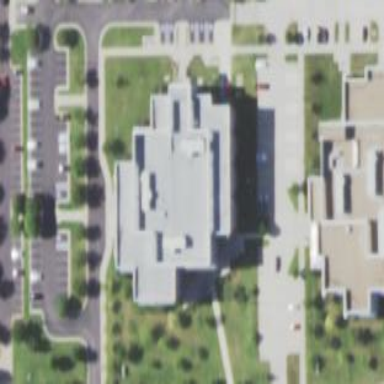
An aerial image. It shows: View of university building.